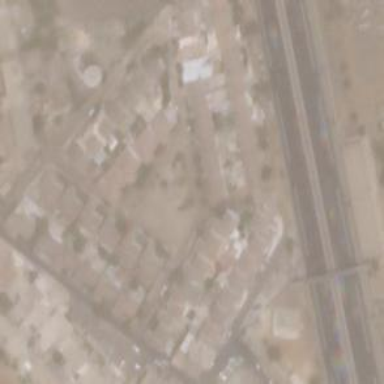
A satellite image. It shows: Residential road.